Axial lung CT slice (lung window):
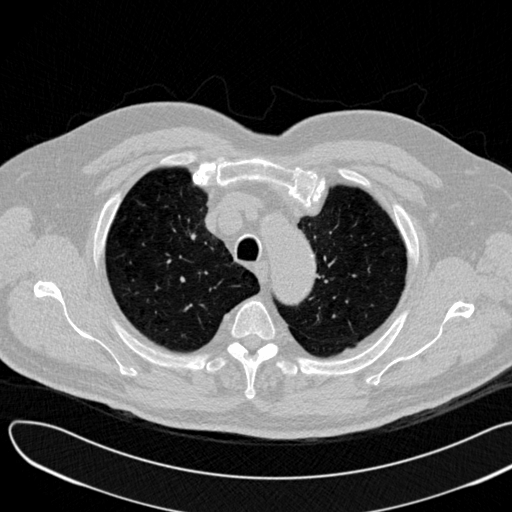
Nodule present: no